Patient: sex M, age 66
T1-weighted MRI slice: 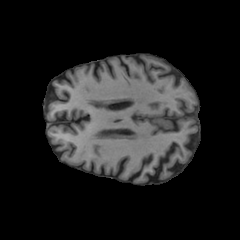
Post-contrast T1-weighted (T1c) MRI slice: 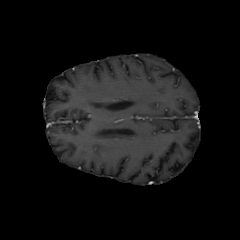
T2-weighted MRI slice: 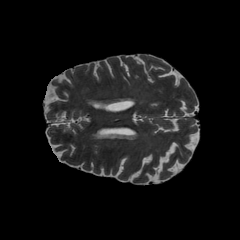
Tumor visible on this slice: no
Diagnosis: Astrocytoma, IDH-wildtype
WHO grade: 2